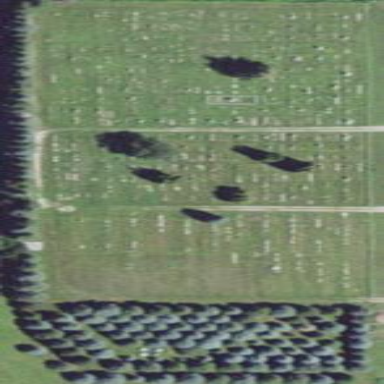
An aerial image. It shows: Cemetery.